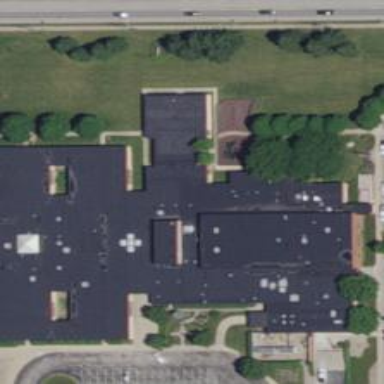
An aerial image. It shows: School building.